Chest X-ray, PA view. Patient: 66 years old, sex F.
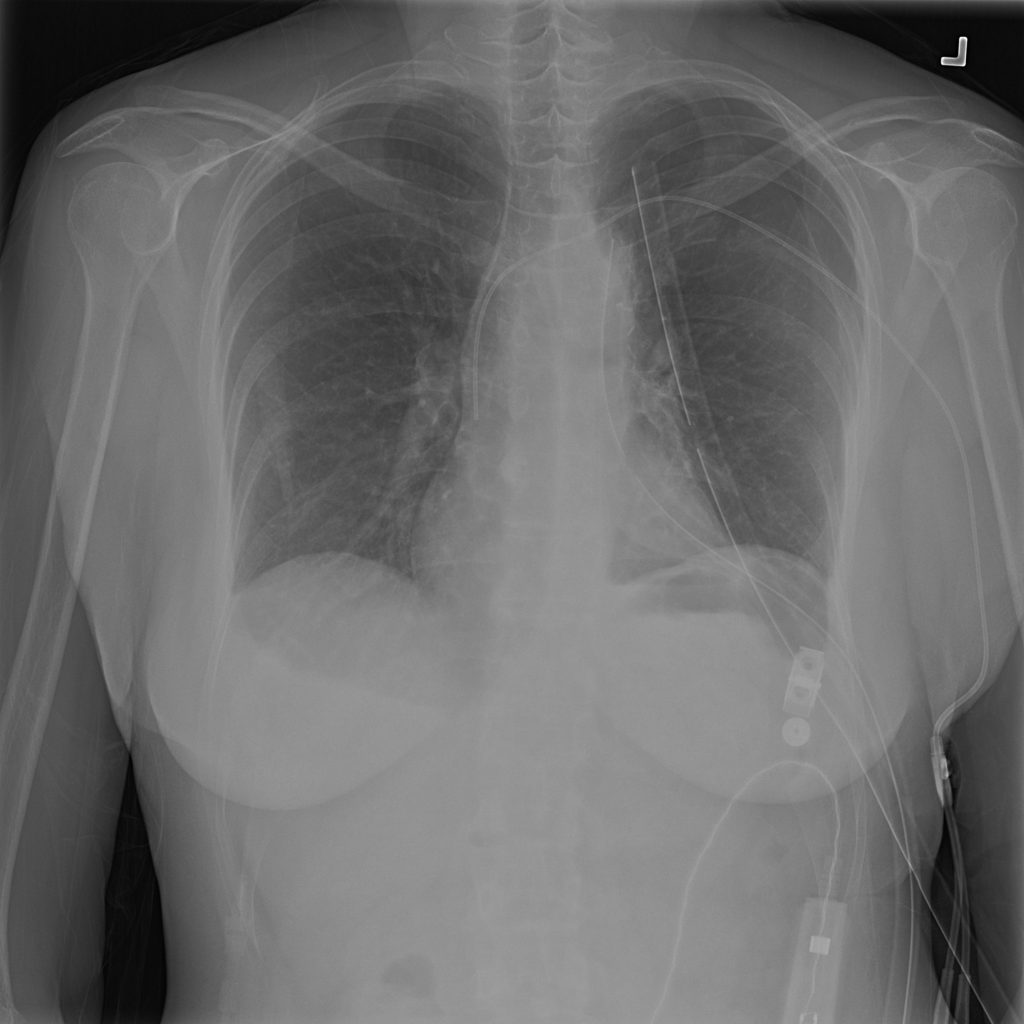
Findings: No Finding